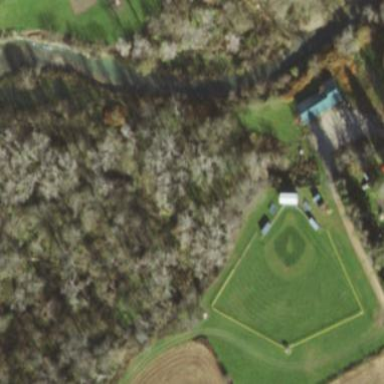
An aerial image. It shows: Baseball pitch for leisure land.